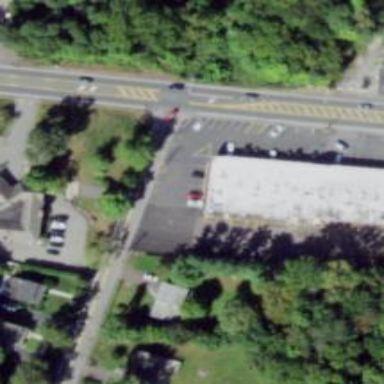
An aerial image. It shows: Convenience shop.